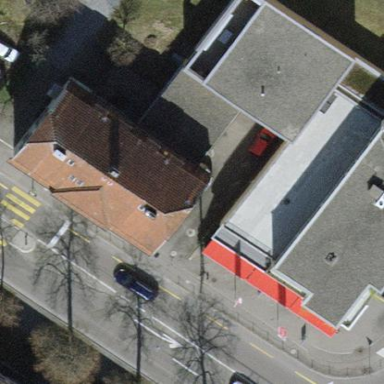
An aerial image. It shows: Apartment building with tile roof. The roof has double saltbox shape.